Question: I have an 'iCarousel' which contains some elements which are below the bottom of the screen (i.e. they can be scrolled to).
I'm performing an animation where I apply a 'CGAffineTransformMakeScale' to that 'UIScrollView', and upon doing so, the view shrinks, but where the rest of the view would be, nothing is drawn. I understand that this is due to the fact that the area is off-screen when the transform is made, but I'm wondering how I can fix this.
Ideally, when I begin the transform, it should draw the entire contents of carousel, including that which is off-screen, then perform the scale animation meaning some of that area that was previously off-screen is shown.
In the image here, the topmost slice shows the images at the bottom of the screen, cut-off, then the second image shows them when transformed, no longer at the bottom of the screen, but still cut-off at that position. I'd like the rest of those images to become visible when scaling the view down.
How might I go about this?
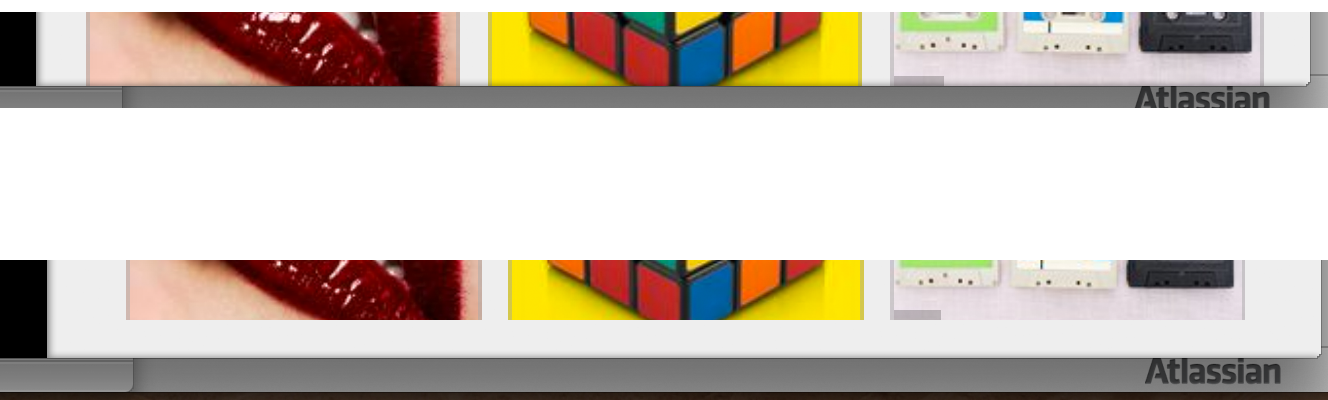
Answer: I think that what you're doing is shrinking the scroll view, instead of shrinking the content that the scroll view is displaying.
I suggest using the zoom feature of the UIScrollView to shrink the content. In order for this to work, all of the content must be contained in a single view. Since it appears that you have multiple images (as multiple UIImageViews), the first thing you would need to do is create a generic UIView and add all of the UIImageViews as subviews of the generic view.
Then, to use the zoom feature of the scroll view, you will need to do the following.
- '<UIScrollViewDelegate>'- 'viewForZoomingInScrollView'- -
That last point simply means that when you change the 'zoomScale', the old zoomScale and the new zoomScale must both be between the 'minimumZoomScale' and the 'maximumZoomScale'.
In the sample code below, I have a scroll view and a single 'UIImageView' that's being zoomed and scrolled. For testing, I have a couple buttons that change the zoom level. Note that after adjusting the zoom level, I disable zooming (preventing the user from changing the zoom level) by setting both the minimum and maximum zoom scales to the current zoom scale.
'''
@interface MainViewController () <UIScrollViewDelegate>
@property (weak, nonatomic) IBOutlet UIScrollView *scrollView;
@property (weak, nonatomic) IBOutlet UIImageView *imageView;
@end
@implementation MainViewController
- (void)viewDidLoad
{
[super viewDidLoad];
CGRect frame = CGRectZero;
self.imageView.image = [UIImage imageNamed:@"SomeImage"];
frame.size = self.imageView.image.size;
self.imageView.frame = frame;
self.scrollView.minimumZoomScale = 1.0;
self.scrollView.maximumZoomScale = 1.0;
self.scrollView.zoomScale = 1.0;
self.scrollView.contentSize = frame.size;
self.scrollView.delegate = self;
}
- (UIView *)viewForZoomingInScrollView:(UIScrollView *)scrollView
{
return( self.imageView );
}
- (void)adjustZoomLevel:(CGFloat)newZoom
{
if ( newZoom > self.scrollView.zoomScale )
{
self.scrollView.maximumZoomScale = newZoom;
[self.scrollView setZoomScale:newZoom animated:YES];
self.scrollView.minimumZoomScale = newZoom;
}
else
{
self.scrollView.minimumZoomScale = newZoom;
[self.scrollView setZoomScale:newZoom animated:YES];
self.scrollView.maximumZoomScale = newZoom;
}
}
- (IBAction)zoomInButtonPressed
{
[self adjustZoomLevel:self.scrollView.zoomScale * 1.25];
}
- (IBAction)zoomOutButtonPressed
{
[self adjustZoomLevel:self.scrollView.zoomScale * 0.80];
}
@end
'''